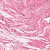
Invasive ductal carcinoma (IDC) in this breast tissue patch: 0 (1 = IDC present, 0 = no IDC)